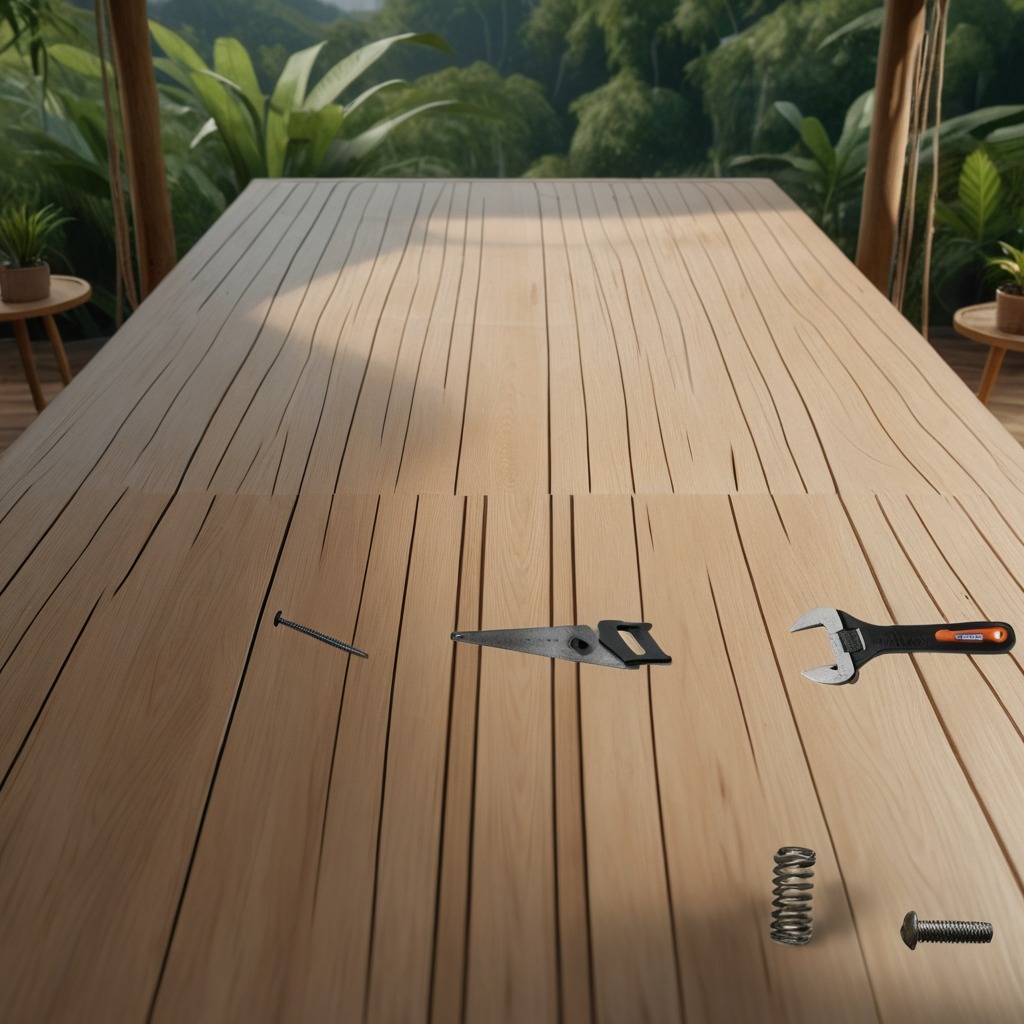
A metal machine screw, an iron nail, a coiled metal spring, a handheld metal saw, and a wrench are lying on the wooden table.